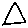
Label: triangle